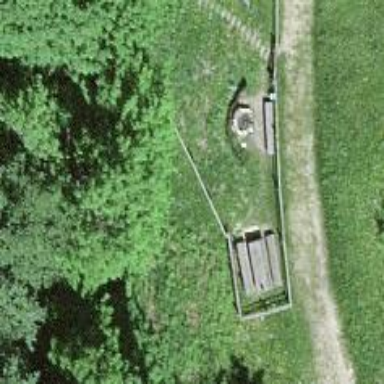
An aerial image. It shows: Picnic site for tourists.